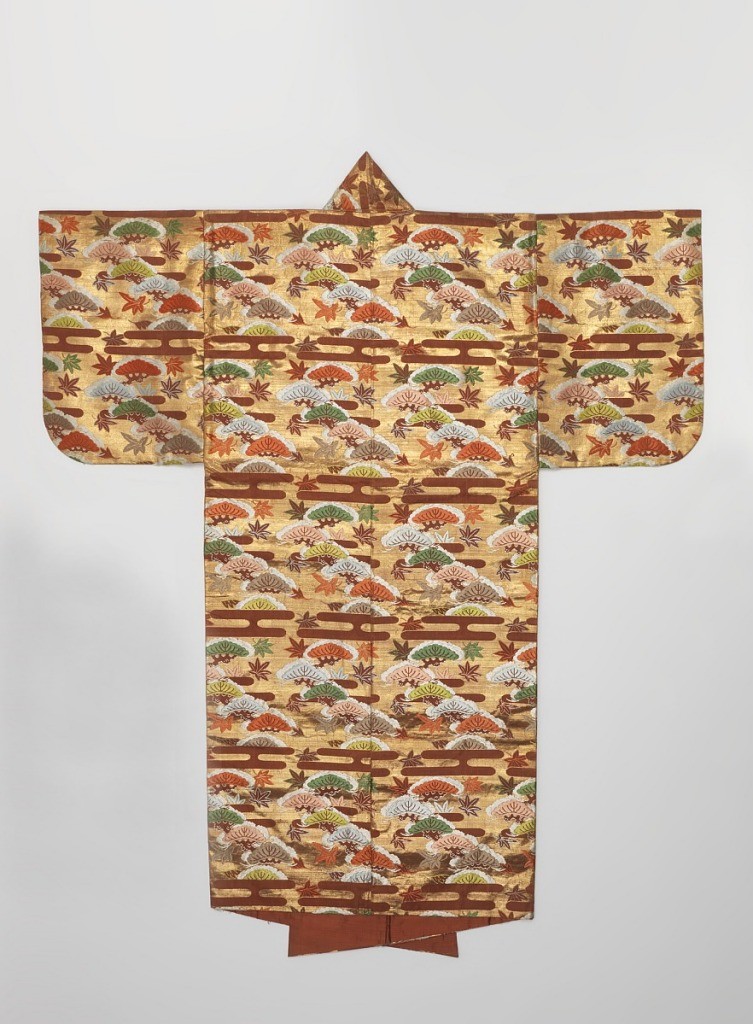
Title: Noh robe
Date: ca. 1800
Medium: silk, metallic Technique: brocade
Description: Theatrical robe of deep terra-cotta silk twill brocaded in polychrome silks and gilded metal. Design of clouds, pine tree and leaves. Lined with deep terra-cotta silks.